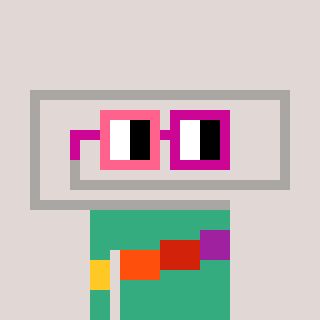
a pixel art character with square pink and red glasses, a paperclip-shaped head and a teal-colored body on a warm background